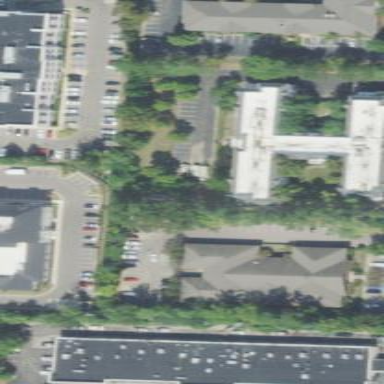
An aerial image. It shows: Building.